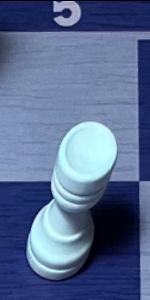
Label: Rook_White